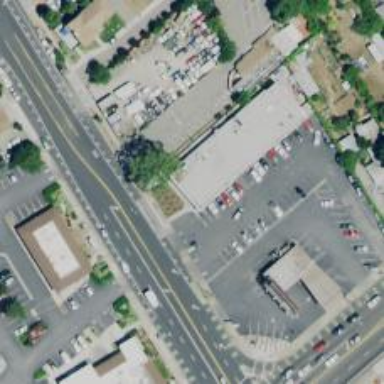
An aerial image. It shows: Convenience shop.